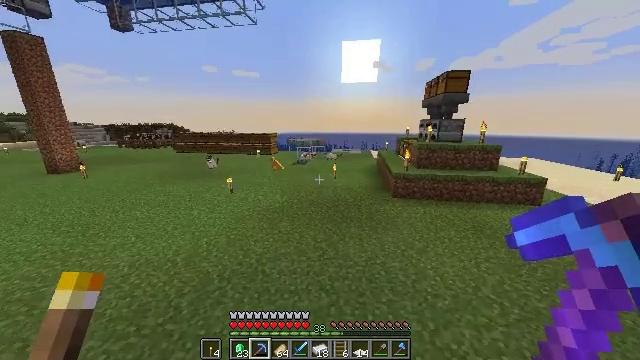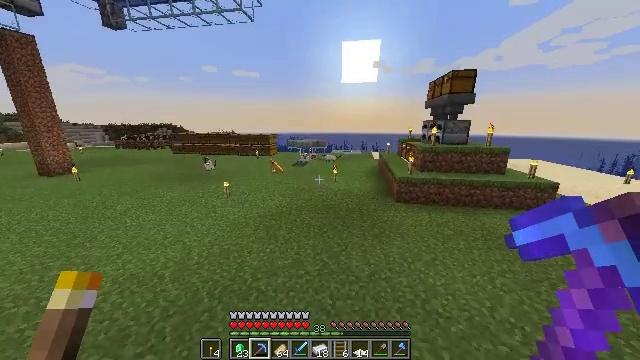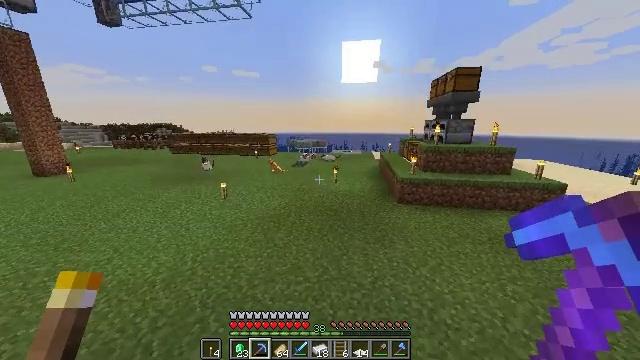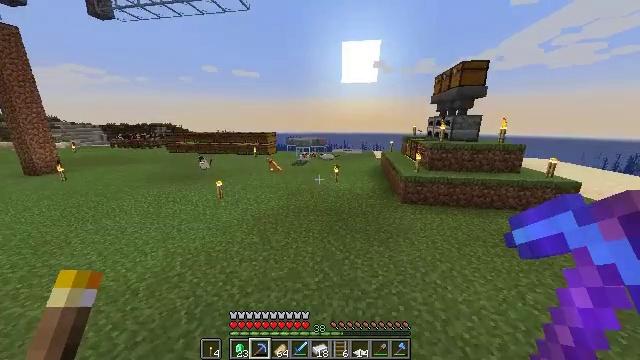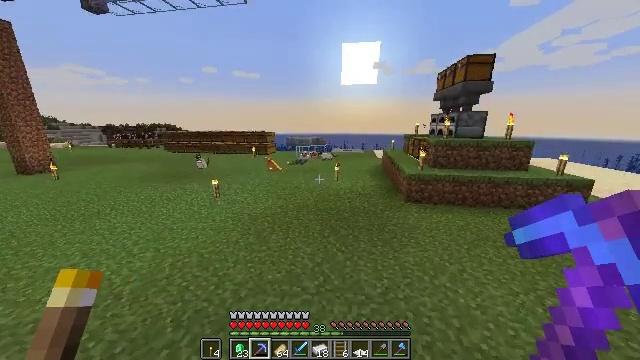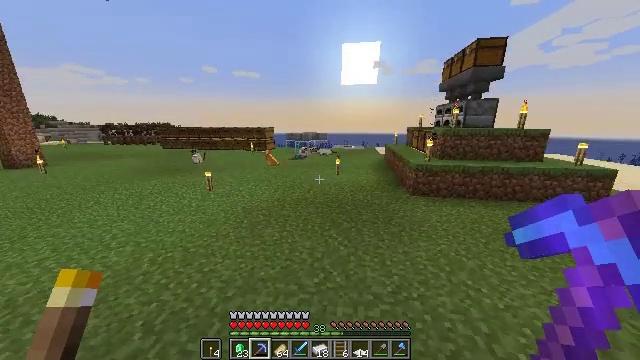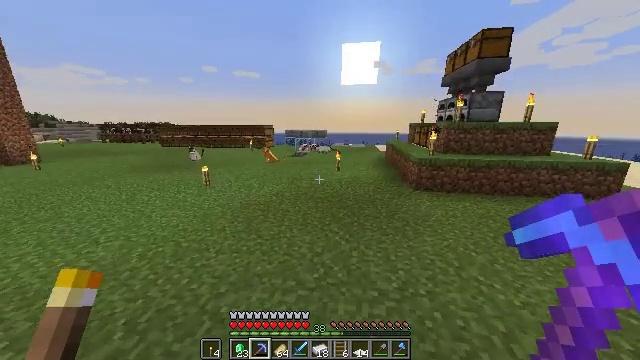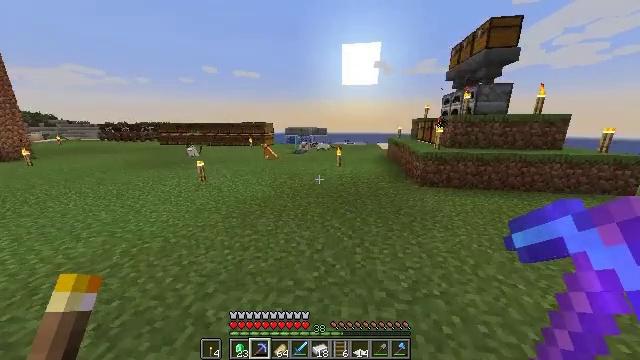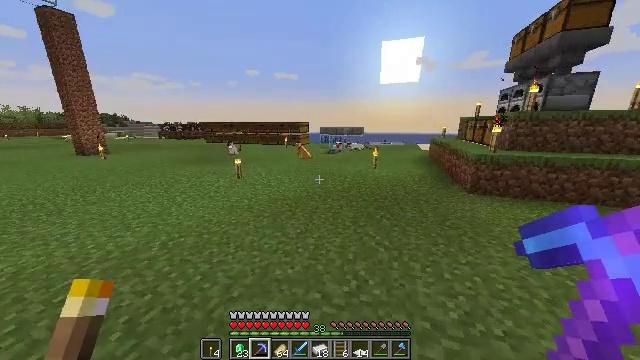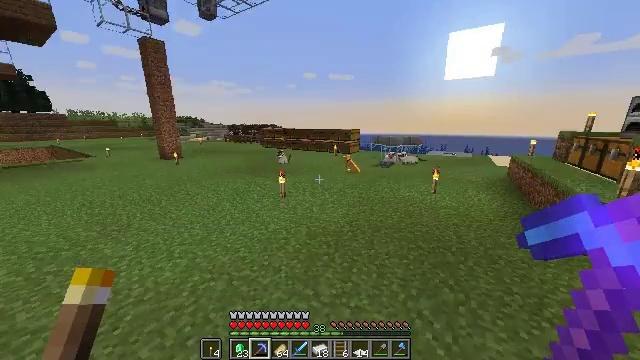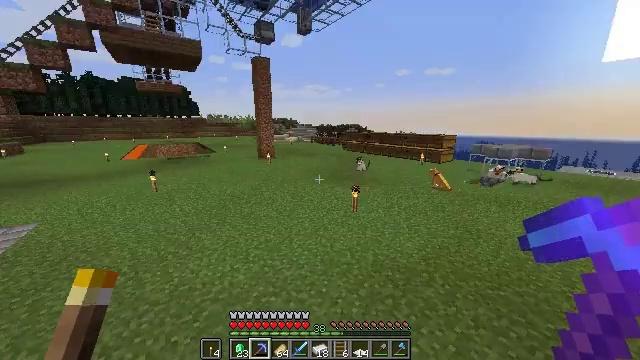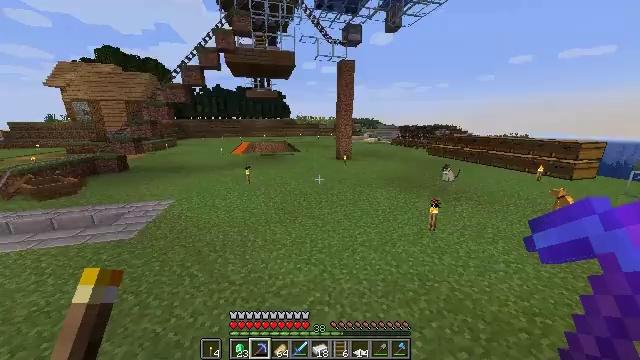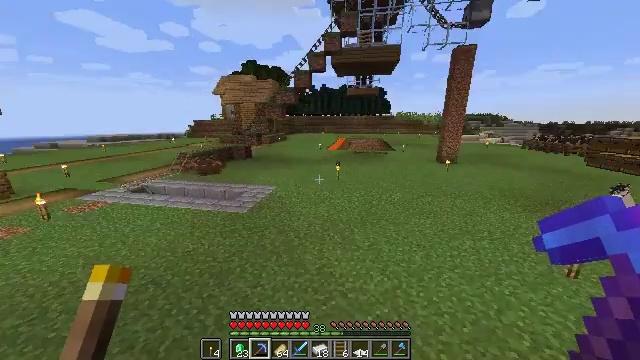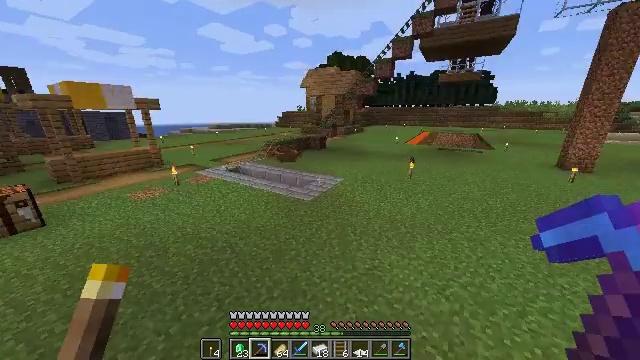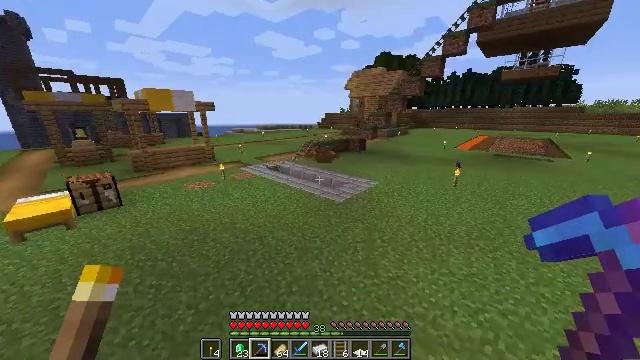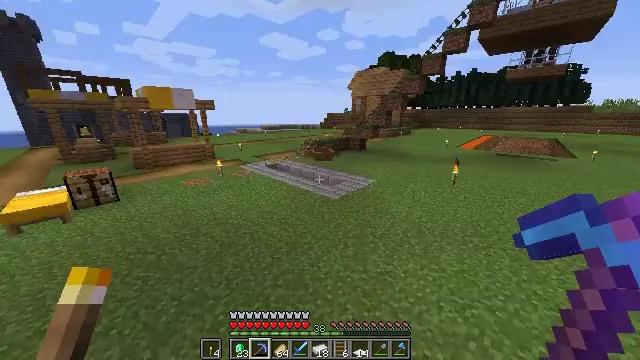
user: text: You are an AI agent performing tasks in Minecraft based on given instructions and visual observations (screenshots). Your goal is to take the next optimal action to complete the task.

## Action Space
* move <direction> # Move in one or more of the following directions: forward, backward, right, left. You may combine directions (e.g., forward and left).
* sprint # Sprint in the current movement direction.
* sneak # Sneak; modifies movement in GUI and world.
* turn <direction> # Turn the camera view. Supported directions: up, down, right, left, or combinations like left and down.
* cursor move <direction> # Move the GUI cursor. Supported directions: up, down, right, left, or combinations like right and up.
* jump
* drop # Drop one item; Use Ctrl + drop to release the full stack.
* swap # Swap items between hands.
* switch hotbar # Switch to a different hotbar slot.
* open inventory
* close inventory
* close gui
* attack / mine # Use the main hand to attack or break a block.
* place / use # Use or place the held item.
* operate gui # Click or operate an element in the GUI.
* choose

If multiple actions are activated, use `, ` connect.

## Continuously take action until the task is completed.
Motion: motion action
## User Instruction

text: Remove the yellow bed.
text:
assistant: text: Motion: move forward, jump
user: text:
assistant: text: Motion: move forward, jump
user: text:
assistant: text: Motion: move forward, jump
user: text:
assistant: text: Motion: move forward, jump
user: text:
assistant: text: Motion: move forward, jump
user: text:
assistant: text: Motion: move forward, jump
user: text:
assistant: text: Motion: move forward, sprint, jump
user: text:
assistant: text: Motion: move forward, sprint, turn left, jump
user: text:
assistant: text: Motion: move forward, sprint, turn left, jump
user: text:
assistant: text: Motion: move forward, sprint, turn left, jump
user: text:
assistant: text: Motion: move forward, sprint, turn left, jump
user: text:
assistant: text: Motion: move forward, turn left, jump
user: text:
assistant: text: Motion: move forward, turn left and down, jump
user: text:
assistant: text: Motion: move forward, turn left
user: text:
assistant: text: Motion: move forward, turn left
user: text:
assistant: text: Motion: move forward
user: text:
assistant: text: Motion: move forward
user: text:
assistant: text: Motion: move forward
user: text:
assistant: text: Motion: move forward, sprint
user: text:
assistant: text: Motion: move forward, sprint
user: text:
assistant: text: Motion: move forward, sprint
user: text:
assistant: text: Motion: move forward, sprint, turn left and up
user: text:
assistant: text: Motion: move forward, sprint, turn left and up
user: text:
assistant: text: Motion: move forward, sprint, turn left
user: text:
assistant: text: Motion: move forward, sprint
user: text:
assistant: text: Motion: move forward, sprint
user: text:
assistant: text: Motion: move forward, sprint
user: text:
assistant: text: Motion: move forward, sprint
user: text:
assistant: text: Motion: move forward
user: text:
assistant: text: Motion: move forward